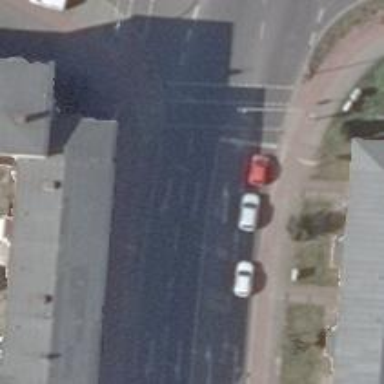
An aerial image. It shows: Road with traffic signals.